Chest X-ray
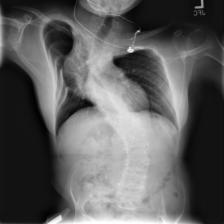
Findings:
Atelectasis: negative
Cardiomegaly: negative
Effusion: negative
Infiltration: negative
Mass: negative
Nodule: negative
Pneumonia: negative
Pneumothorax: negative
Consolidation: negative
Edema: negative
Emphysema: negative
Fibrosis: negative
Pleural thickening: negative
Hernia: negative